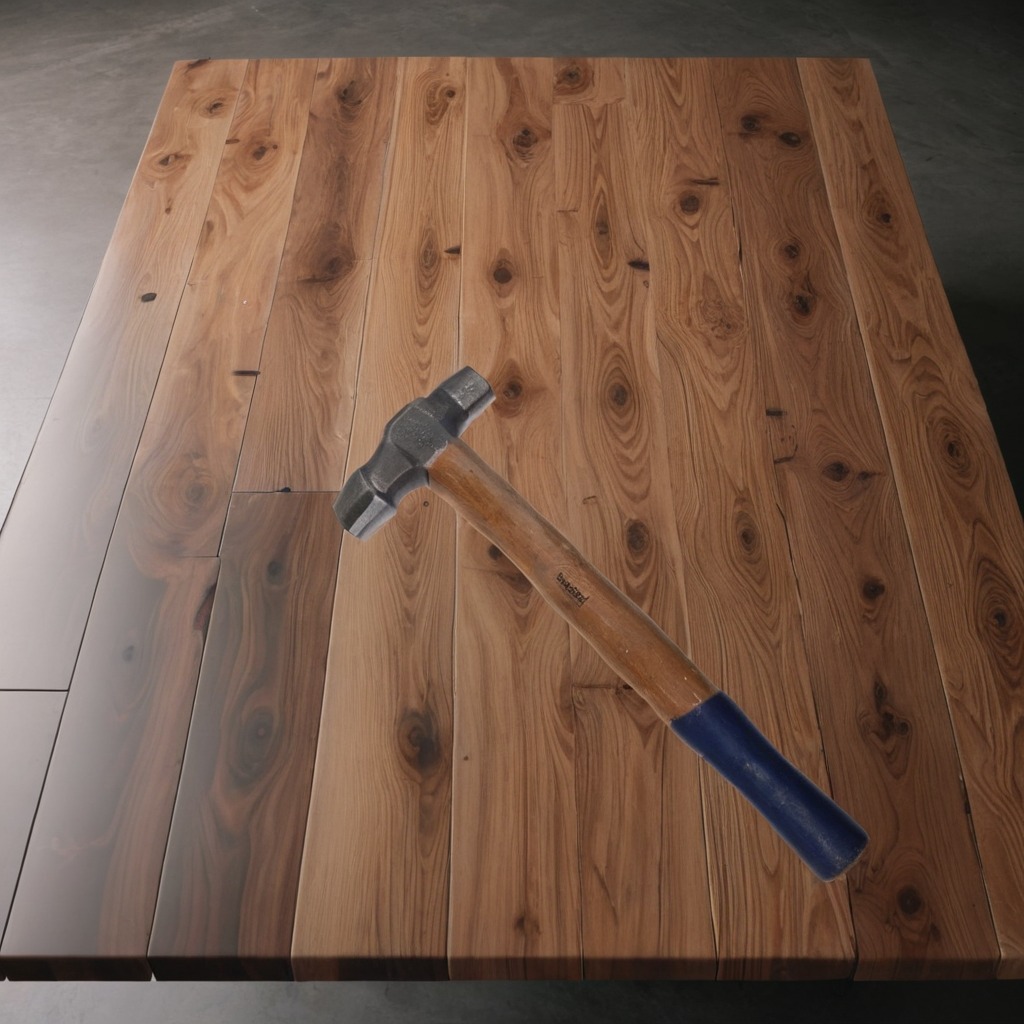
A hammer is lying on the oil-spilled wooden table in a vintage motorcycle garage.